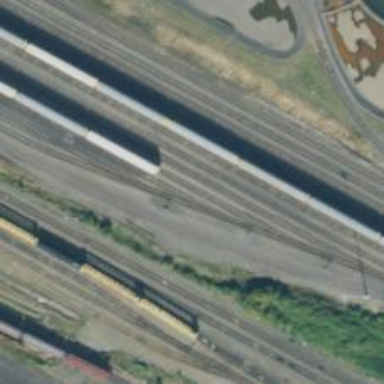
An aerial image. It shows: Railway yard used for servicing trains.